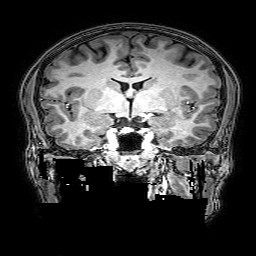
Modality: T1w
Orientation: sagittal
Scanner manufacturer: philips
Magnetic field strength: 3 T
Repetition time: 0.0096 s
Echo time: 0.0046 s